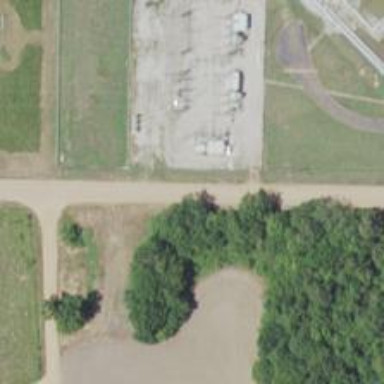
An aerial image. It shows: Industrial power substation surrounded by fence.